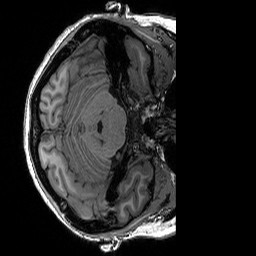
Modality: T1w
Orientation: axial
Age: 24
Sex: female
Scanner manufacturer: siemens
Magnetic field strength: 3 T
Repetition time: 2.53 s
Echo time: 0.0033 s